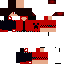
A male skeleton skin with dark skin, wearing brown helmet dressed in a red armor chest and red pants, featuring a closed mouth.